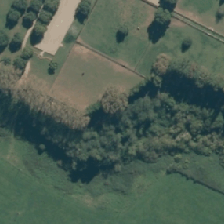
Land cover: deciduous_hardwood